Question: I was trying to set custom color for the line series in extjs chart.
The thing is the color gets affected only to the dots and not to the whole line.
I am using renderer config in line series to achieve this.
Here is the code snippet:
'''
{
type: 'line',
axis: 'left',
//fill: true,
//fillOpacity: 0.5,
xField: 'month',
yField: 'plan_cost',
renderer: function (sprite, record, attr, index) {
var color = '#faf56c';//RED COLOR
return Ext.apply(attr, {
fill: color
});
}
}
'''
This is how it appears:

What should I do to change the line color too?
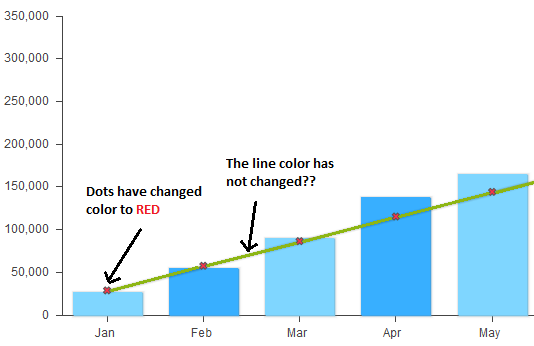
Answer: You could try the following style on your line series config:
'''
style: {
stroke: '#ff0000',
fill: '#ff0000'
}
'''
Here's a fiddle showing this in action with 4.2.0: <URL>